Interaction volume radius: 10 \u00c5
Interaction volume height: 20 \u00c5
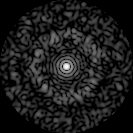
Disorder parameter: 0.8285